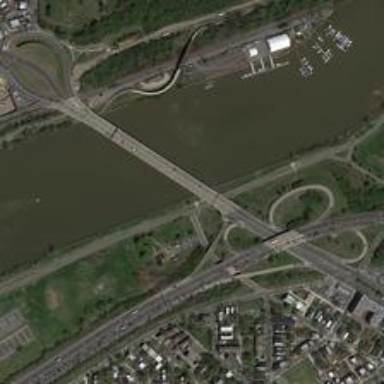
On the left hand of the river, some marinas can be seen and overpass leading to the urban area is complex .